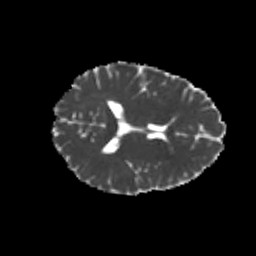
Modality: MD
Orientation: axial
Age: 21
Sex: female
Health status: healthy
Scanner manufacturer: philips
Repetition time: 7.7 s
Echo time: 0.09123 s